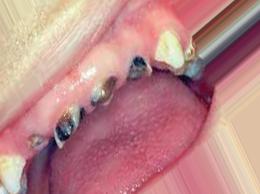
Condition: Caries